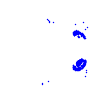
Particle: pion